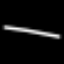
Label: line